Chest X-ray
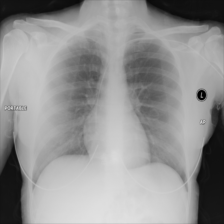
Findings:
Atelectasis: negative
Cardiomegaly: negative
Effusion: negative
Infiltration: negative
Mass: negative
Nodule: negative
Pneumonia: negative
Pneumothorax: negative
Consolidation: negative
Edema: negative
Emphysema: negative
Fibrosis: negative
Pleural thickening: negative
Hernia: negative